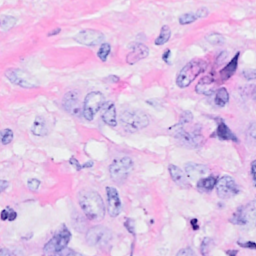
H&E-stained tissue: Breast